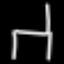
Label: chair